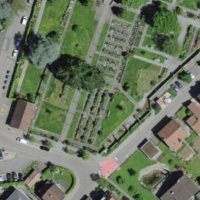
EUNIS habitat code: 53
Species observed at this site:
Veronica chamaedrys